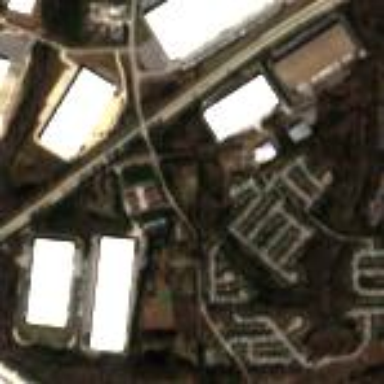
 featuring warehouse for commercial purposes."